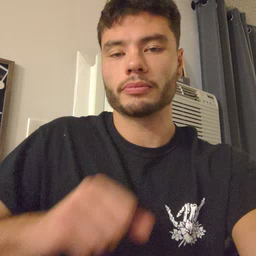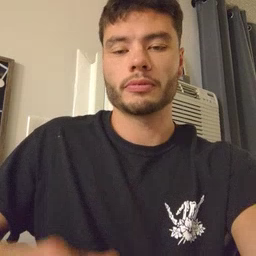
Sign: man